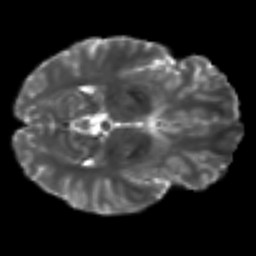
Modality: T2w
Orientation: axial
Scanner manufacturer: siemens
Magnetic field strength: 3 T
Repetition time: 9.6 s
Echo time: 0.077 s